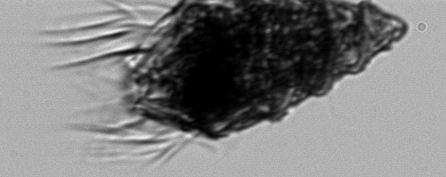
Label: Laboea_strobila